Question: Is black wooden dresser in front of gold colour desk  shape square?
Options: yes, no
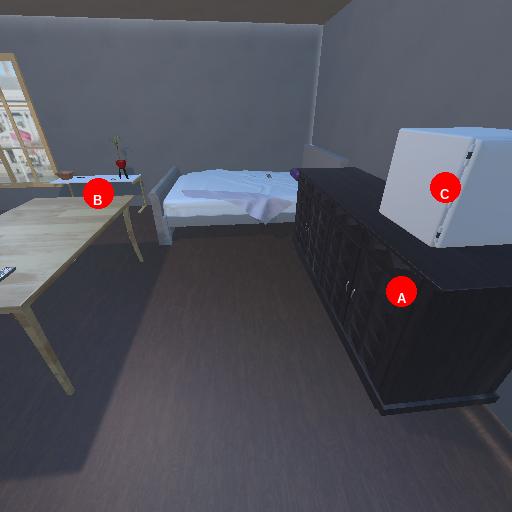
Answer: yes